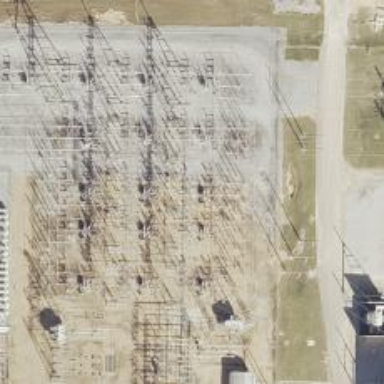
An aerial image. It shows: Switch for power supply.